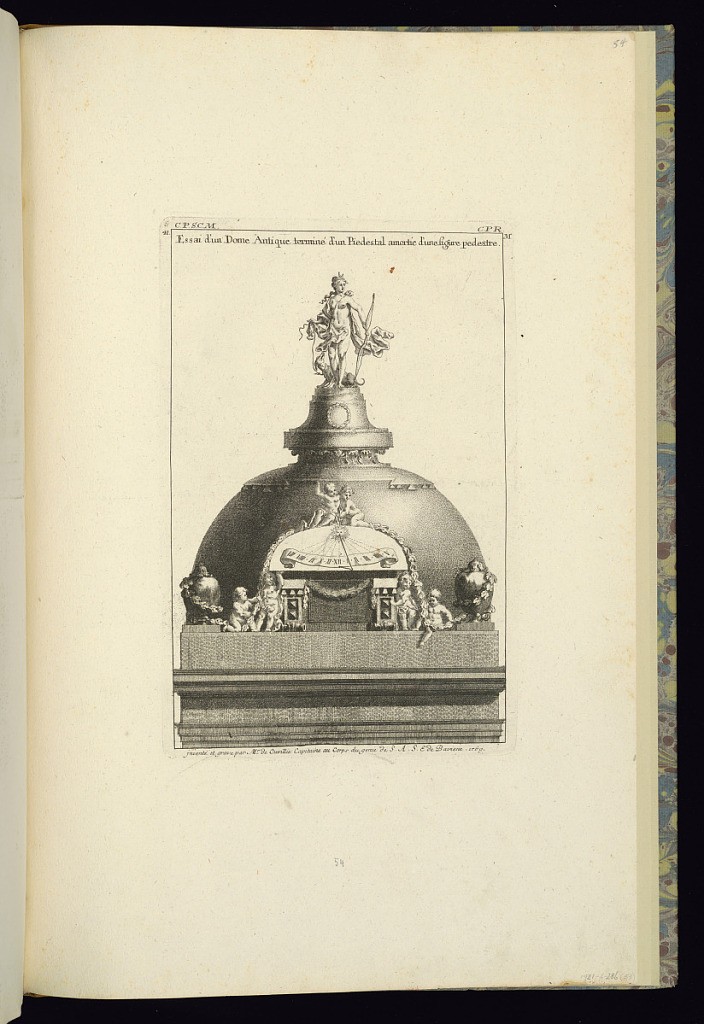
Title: Essai d’un Dome Antique terminé dun Piedestal amortize d’une figure pedestre
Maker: François de Cuvilliés the younger, German, 1731 - 1777
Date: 1769
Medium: Etching and engraving on paper
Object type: Print
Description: A design for a dome topped with a pedestal and a naked female figure (Selene) with a dog and bow. The dome features putti, festoons, and a sun dial. The plate is titled, signed, dated, and numbered.